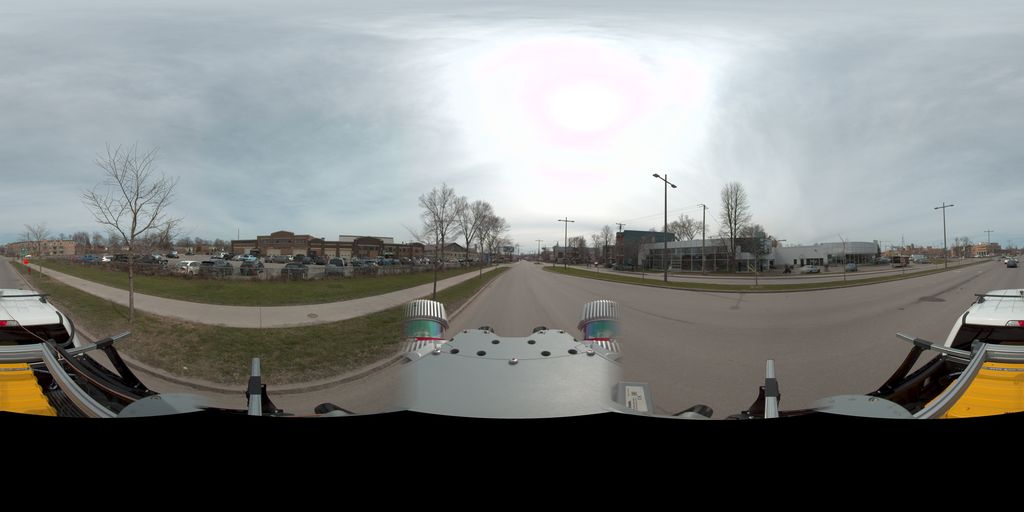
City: quebec_city